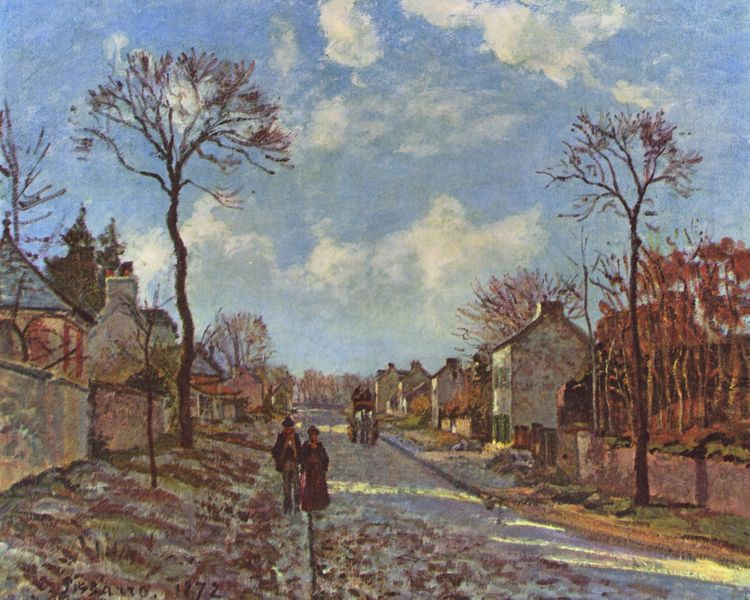
Titel: Straße von Louveciennes
Künstler: Camille Pissarro
Standort: Paris
Institution: Musée d'Orsay
Schlagwörter: baum, blau, blätter, gemälde, himmel, laub, mann, schatten, umhang, wolken, bäume, frauen, gelb, grün, impressionismus, menschen, ocker, stadt, äste, braun, bunt, frau, hut, hüte, licht, männer, schwarz, strasse, weiss, dach, dame, gebäude, gras, haus, rot, weg, wiese, wolke, leute, rock, hose, jacke, mensch, herr, signatur, ferne, gräser, häuser, hügel, kalt, zweige, gehen, pastos, sonne, mantel, paar, fensterläden, kamin, kamine, pferd, pferde, schornstein, fassade, passanten, pflaster, dorf, dächer, mauer, allee, kahl, herbst, winter, kutsche, läden, wagen, häuschen, monet, gerade, frühling, bürgersteig, spaziergang, kälte, friedhof, laubbaum, mauern, karg, gespann, gefallen, sisley, alfred, pissaro, pferdewagen, pissarro, dorfstraße, bürgersteige, hummel, impresssionismus, kirchhofmauer, hauptstraße, blau#, häuser#, himmel#, stadt#, grtau, lgemälde